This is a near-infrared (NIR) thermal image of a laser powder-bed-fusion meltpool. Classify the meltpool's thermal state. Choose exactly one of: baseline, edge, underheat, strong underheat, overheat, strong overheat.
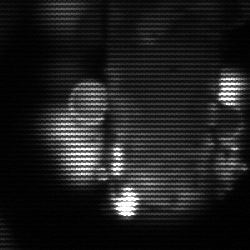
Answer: strong underheat